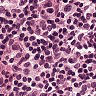
Metastatic tissue present: no